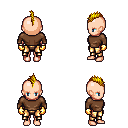
a pixel art fantasy rpg character, female body template, human, light skin, brown long-sleeve shirt, gold greaves, blonde mohawk hairstyle, gold gloves, four views (front, back, left, right), 2x2 character sprite sheet, small pixel art, hard edges, no anti-aliasing